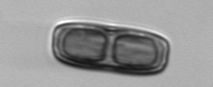
Label: Ephemera